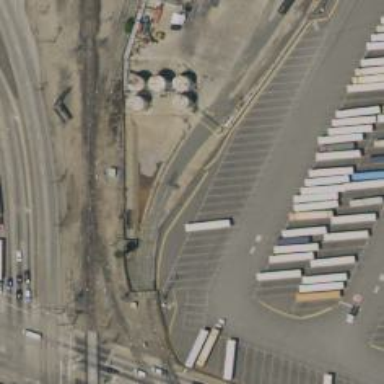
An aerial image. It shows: Railway spur service.